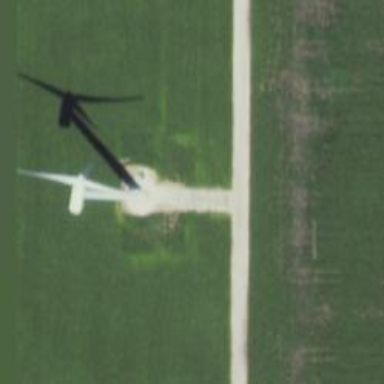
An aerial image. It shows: Wind generator with horizontal axis. The generator is wind turbine.